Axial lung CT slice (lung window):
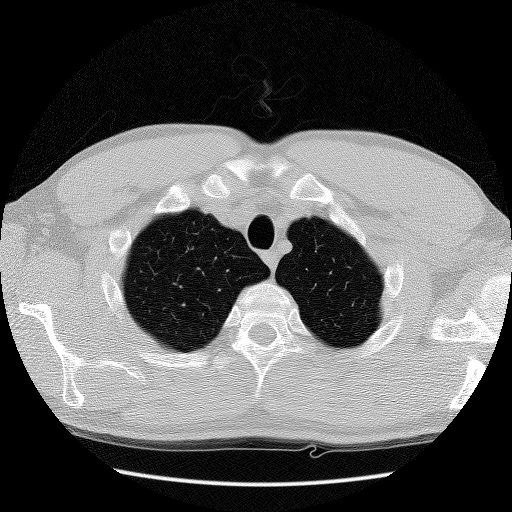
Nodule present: no